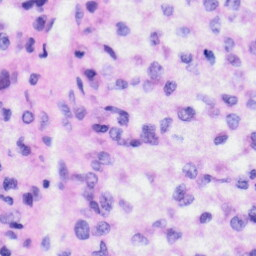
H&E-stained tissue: Liver